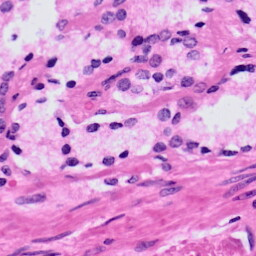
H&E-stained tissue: Prostate